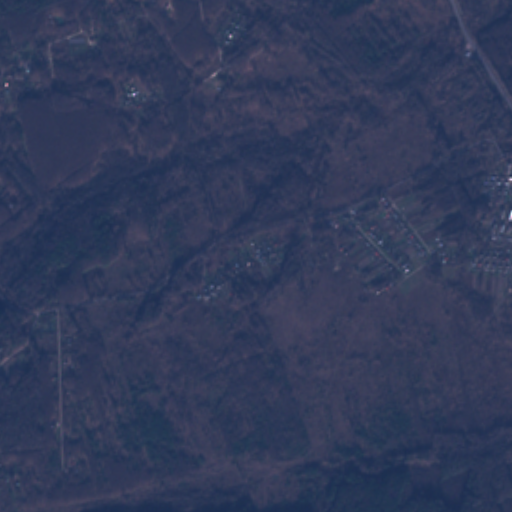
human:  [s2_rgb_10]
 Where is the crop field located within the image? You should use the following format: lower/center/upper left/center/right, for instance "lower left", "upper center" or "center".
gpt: The crop field is located in the center right of the image.
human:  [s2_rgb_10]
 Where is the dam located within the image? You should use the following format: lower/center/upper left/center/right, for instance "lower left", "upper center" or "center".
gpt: The dam is located in the center left of the image.
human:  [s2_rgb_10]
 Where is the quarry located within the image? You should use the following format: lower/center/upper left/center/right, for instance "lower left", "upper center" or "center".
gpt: The quarry is located in the center left of the image.
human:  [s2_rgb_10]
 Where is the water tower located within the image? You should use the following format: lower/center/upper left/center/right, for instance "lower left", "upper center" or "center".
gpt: The water tower is located in the center right of the image.
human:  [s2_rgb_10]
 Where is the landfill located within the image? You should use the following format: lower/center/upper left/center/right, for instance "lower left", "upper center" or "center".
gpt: There is no landfill in the image.